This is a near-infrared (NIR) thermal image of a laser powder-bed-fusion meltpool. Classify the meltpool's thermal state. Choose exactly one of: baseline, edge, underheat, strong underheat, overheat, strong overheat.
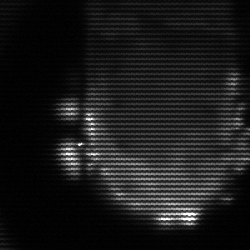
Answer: baseline